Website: lowes
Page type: review-order
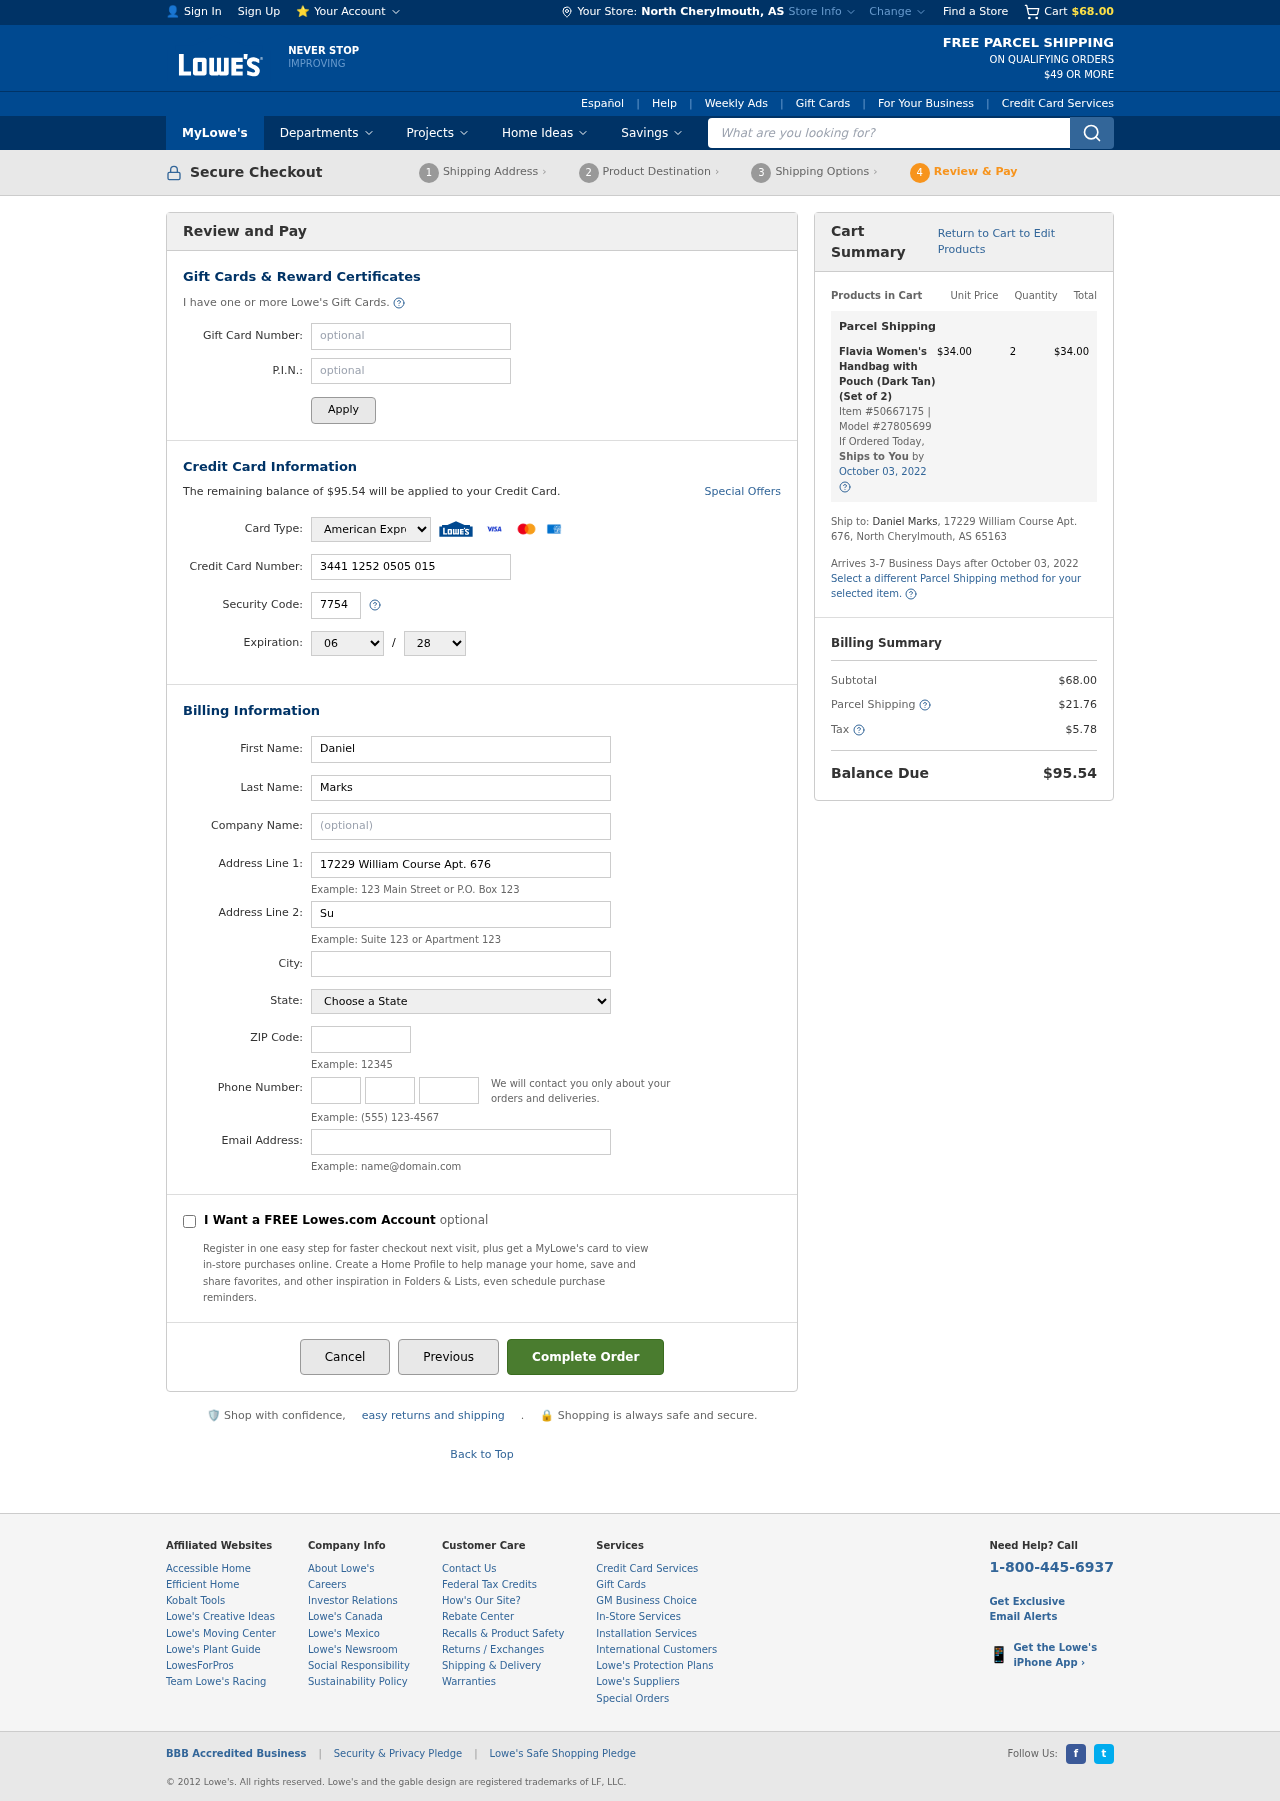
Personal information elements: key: PII_CARD_CVV
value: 7754
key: PII_CARD_EXPIRY_MONTH
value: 06
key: PII_CARD_EXPIRY_YEAR
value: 28
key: PII_CARD_NUMBER
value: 3441 1252 0505 015
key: PII_CARD_TYPE
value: American Express
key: PII_CITY
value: North Cherylmouth
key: PII_CITY_STATE
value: North Cherylmouth, AS
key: PII_EMAIL
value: dmarks@gmail.com
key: PII_FIRSTNAME
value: Daniel
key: PII_LASTNAME
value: Marks
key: PII_PHONE_AREA
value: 874
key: PII_PHONE_PREFIX
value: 747
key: PII_PHONE_SUFFIX
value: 4746
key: PII_POSTCODE
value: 65163
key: PII_STATE
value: AS
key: PII_STREET
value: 17229 William Course Apt. 676
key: PII_STREET2
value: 17229 William Course Apt. 676
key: PII_STREET2
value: Suite 282
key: PII_FULLNAME2
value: Daniel Marks
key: PII_CITY_STATE_ZIP2
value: North Cherylmouth, AS 65163
Product elements: key: PRODUCT1_NAME
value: Flavia Women's Handbag with Pouch (Dark Tan) (Set of 2)
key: PRODUCT1_PRICE
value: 34
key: PRODUCT1_QUANTITY
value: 2
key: PRODUCT1_ITEM_NUMBER
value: Item #50667175
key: PRODUCT1_MODEL_NUMBER
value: Model #27805699
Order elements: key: ORDER_SUBTOTAL
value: $68.00
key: ORDER_BALANCE_DUE
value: $95.54
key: ORDER_SHIPPING_DATE
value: October 03, 2022
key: ORDER_ITEM_TOTAL
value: $34.00
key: ORDER_SHIPPING_DATE2
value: October 03, 2022
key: ORDER_SHIPPING_COST
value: $21.76
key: ORDER_TAX
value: $5.78
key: ORDER_TOTAL
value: $95.54
Search elements: key: HEADER_SEARCH
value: What are you looking for?